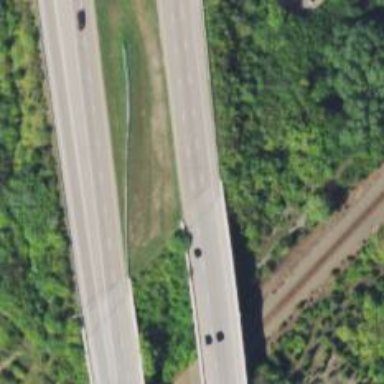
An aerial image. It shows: Bridge over motorway.